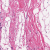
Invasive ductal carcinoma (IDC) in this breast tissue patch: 0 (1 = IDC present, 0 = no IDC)